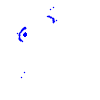
Particle: proton